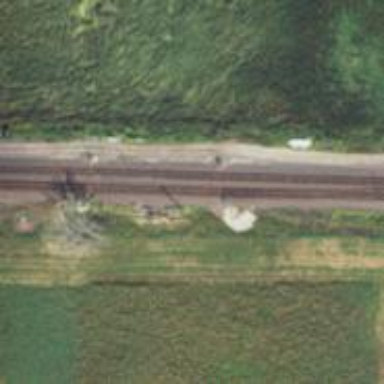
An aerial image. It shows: Railway track.